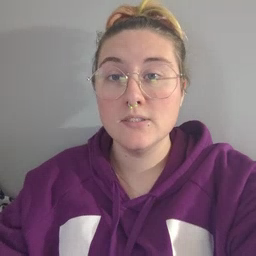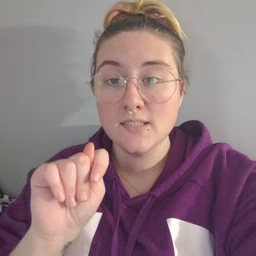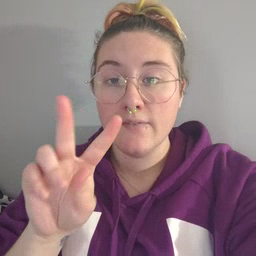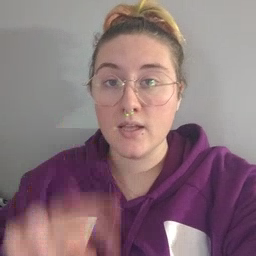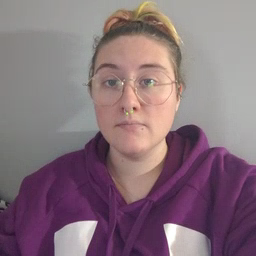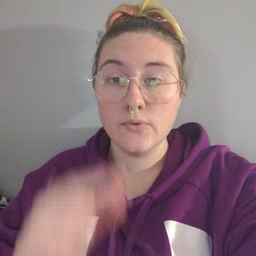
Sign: TV